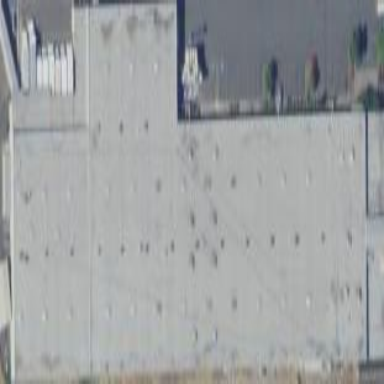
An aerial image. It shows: Warehouse building.